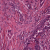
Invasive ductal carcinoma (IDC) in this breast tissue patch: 1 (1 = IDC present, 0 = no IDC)